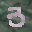
Label: 3